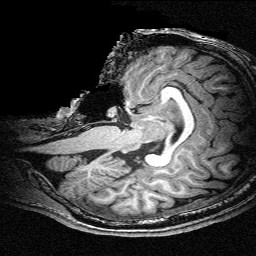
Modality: T1w
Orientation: sagittal
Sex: male
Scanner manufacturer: siemens
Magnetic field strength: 3 T
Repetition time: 2.3 s
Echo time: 0.00336 s